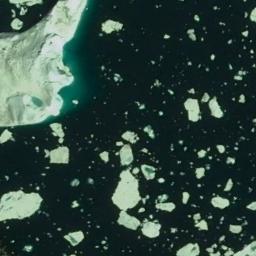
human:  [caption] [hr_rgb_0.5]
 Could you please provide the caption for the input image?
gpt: A large piece of ice and many small pieces of ice around it are scattered on the deep blue sea .

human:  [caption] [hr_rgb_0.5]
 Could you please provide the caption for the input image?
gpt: The sea ice in the upper left is larger .

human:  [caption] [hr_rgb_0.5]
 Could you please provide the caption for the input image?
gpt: There is a big ice and many small ice on the deep green sea .

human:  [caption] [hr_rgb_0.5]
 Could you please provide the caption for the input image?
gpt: A lot of small pieces of sea ice and an ice hummock float in the deep blue sea .

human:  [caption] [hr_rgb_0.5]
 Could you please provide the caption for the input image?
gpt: There are some pieces of sea ice .